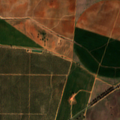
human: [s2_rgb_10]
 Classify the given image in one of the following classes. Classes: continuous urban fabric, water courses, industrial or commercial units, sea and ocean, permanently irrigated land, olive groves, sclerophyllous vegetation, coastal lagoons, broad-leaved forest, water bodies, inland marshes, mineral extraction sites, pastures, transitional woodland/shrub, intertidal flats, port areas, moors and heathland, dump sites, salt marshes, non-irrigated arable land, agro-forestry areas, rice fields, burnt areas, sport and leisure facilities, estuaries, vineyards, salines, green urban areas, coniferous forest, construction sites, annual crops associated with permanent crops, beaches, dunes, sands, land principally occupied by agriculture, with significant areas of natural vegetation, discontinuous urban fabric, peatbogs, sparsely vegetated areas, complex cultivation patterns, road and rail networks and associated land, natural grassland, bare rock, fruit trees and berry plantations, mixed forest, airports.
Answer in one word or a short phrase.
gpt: non-irrigated arable land, permanently irrigated land, olive groves